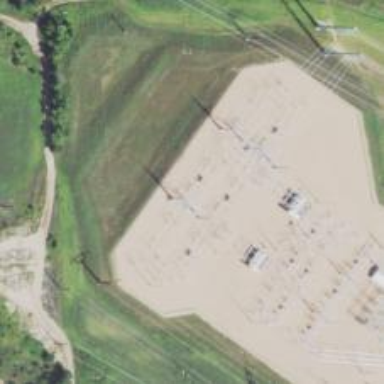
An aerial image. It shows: Switch used for power control.